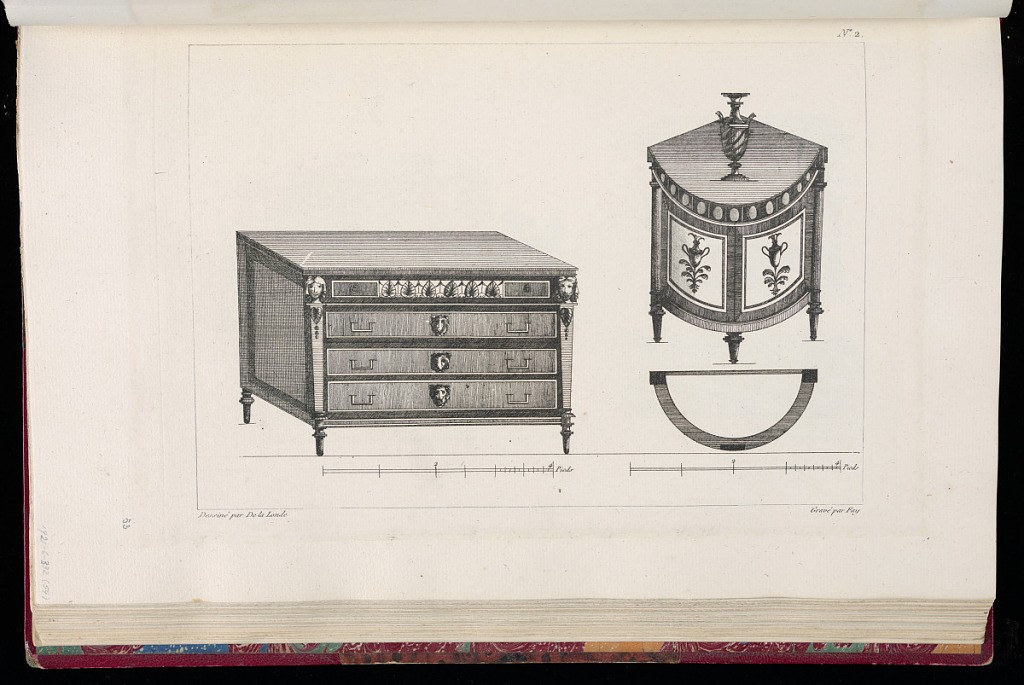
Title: Design for Two Chests of Drawers
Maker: Richard de Lalonde, French, active 1780–96
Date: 1780-1789
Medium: Etching on off-white laid paper
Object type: Print
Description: Designs for a three-drawer commode decorated with ornament motifs including palmettes and mascarons, and a corner table with vases engraved on the side and one on top. The plate is signed and numbered.